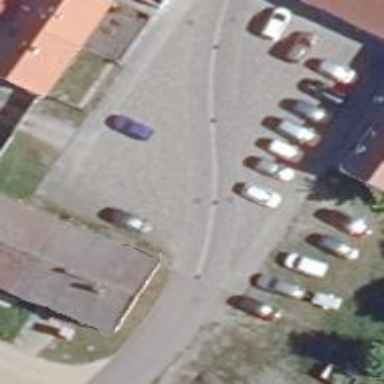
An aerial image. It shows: Residential road with cobblestone surface.